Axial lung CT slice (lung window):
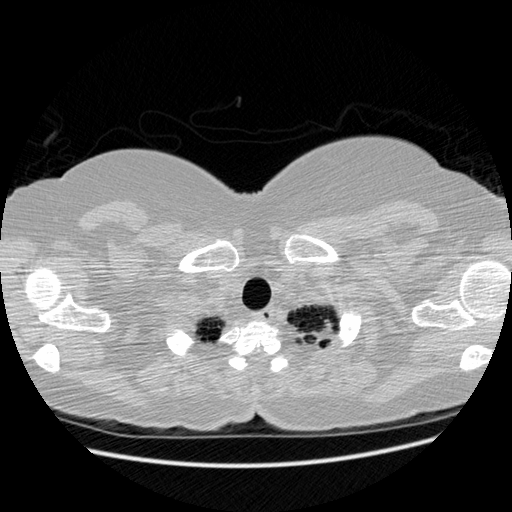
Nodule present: no